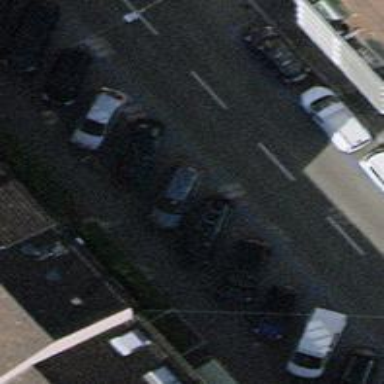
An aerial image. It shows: Parking lane designated for parking.